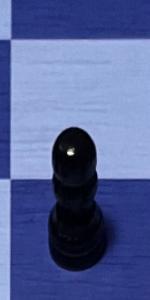
Label: Pawn_Black